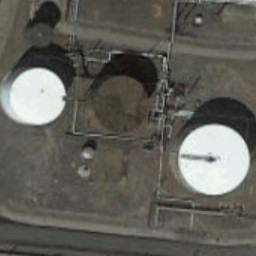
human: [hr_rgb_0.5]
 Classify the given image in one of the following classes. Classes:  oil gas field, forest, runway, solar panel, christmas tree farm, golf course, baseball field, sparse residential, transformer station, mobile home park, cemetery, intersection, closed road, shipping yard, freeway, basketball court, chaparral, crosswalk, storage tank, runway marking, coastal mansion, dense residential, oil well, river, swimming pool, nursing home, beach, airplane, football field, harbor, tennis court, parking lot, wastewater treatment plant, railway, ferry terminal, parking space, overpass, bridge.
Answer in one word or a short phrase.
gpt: storage tank